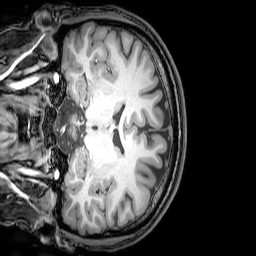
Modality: T1w
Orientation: coronal
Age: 26
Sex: male
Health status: healthy
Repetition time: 0.081 s
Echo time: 0.037 s